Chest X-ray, PA view. Patient: 30 years old, sex M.
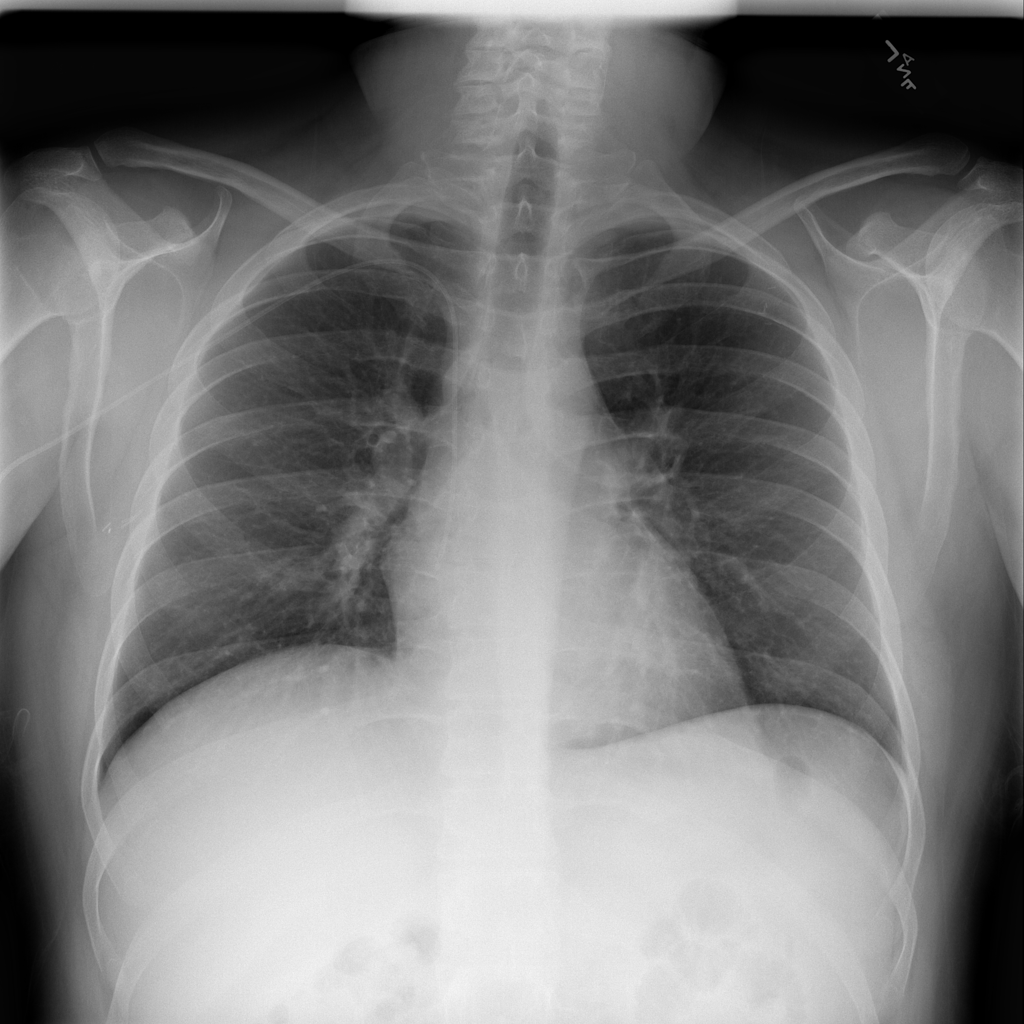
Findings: No Finding